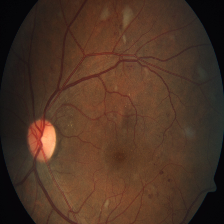
Diabetic retinopathy grade: Severe